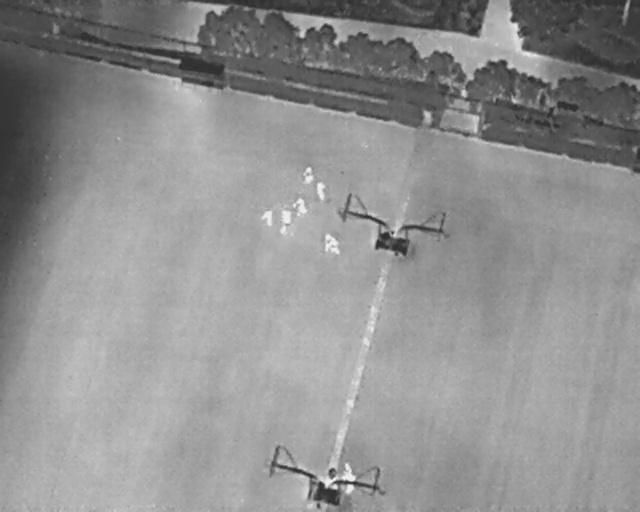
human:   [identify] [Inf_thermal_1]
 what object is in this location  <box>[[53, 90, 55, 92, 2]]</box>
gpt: <ref>1 small person at the bottom</ref>

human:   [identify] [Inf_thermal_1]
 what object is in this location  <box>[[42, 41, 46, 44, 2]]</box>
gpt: <ref>1 large person at the center</ref>